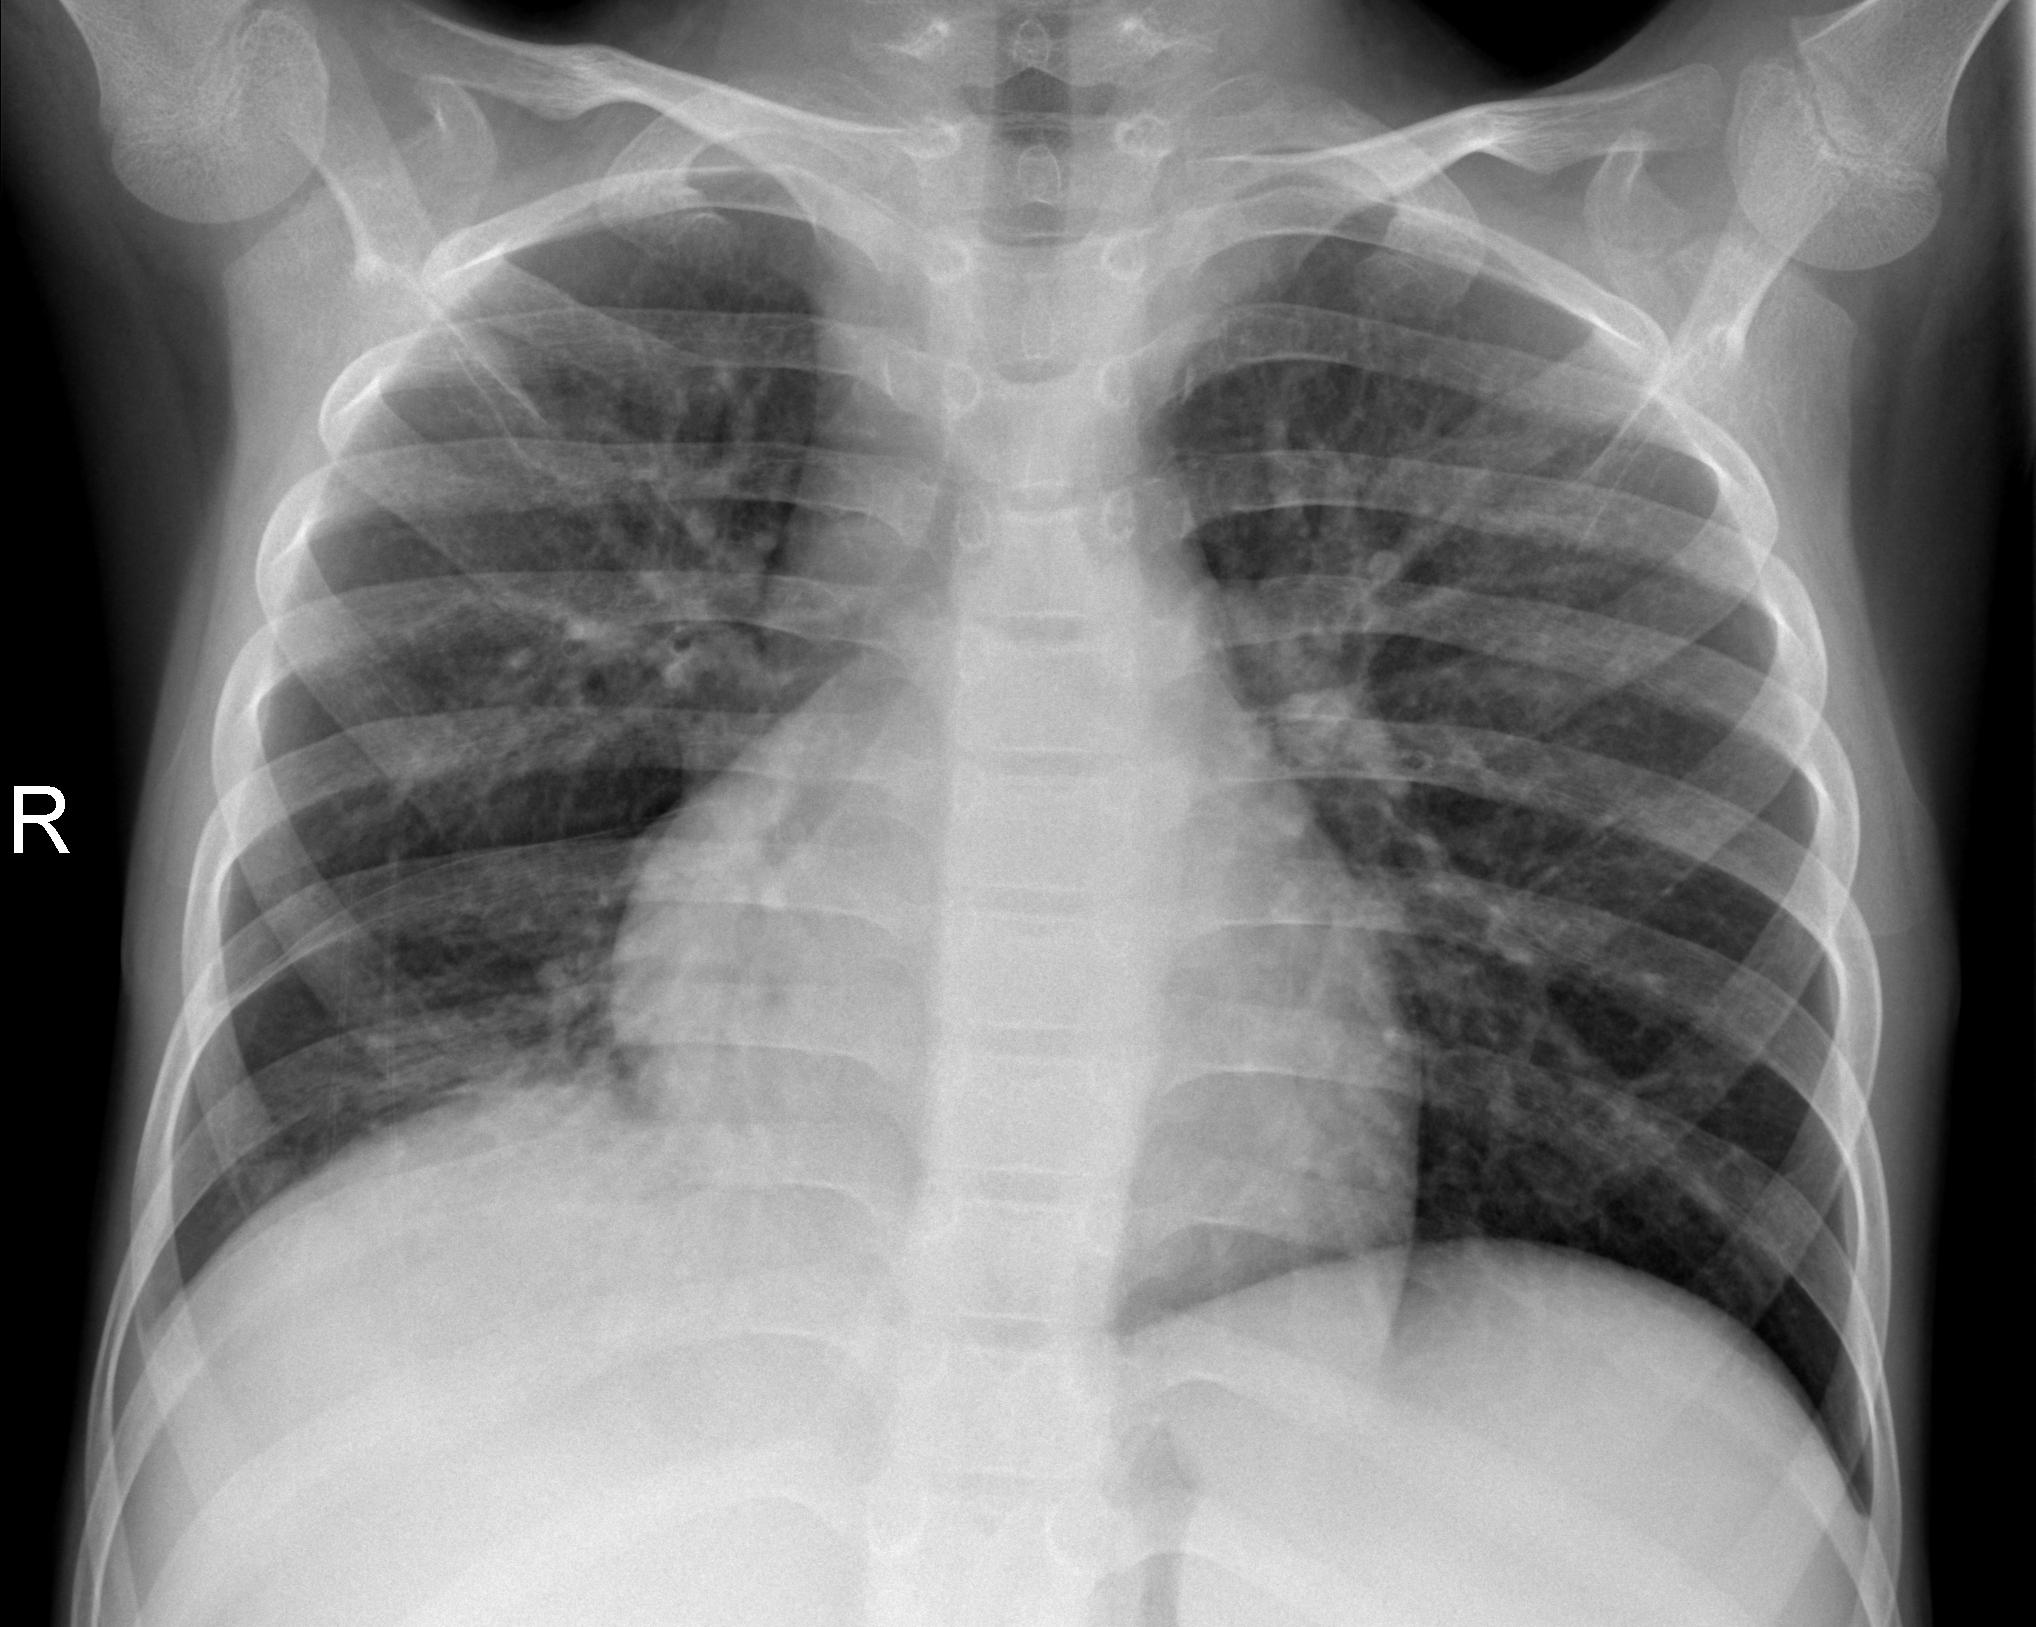
Diagnosis: PNEUMONIA